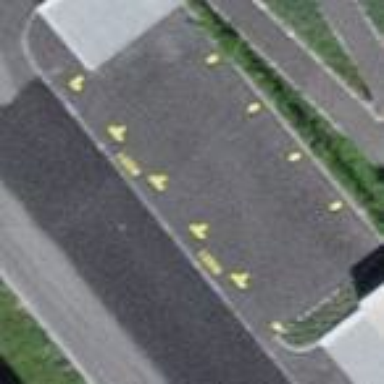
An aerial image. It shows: Parking available on the street side.